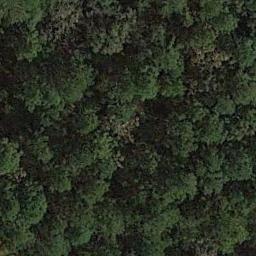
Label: forest